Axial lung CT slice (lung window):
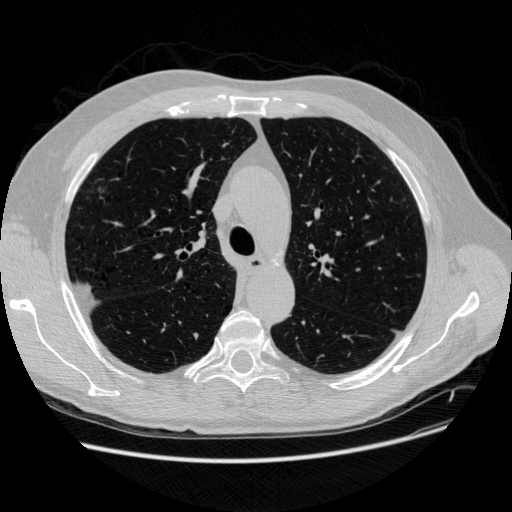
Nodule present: no